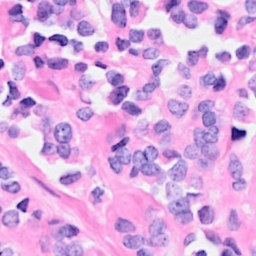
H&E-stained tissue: Breast